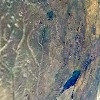
Label: land